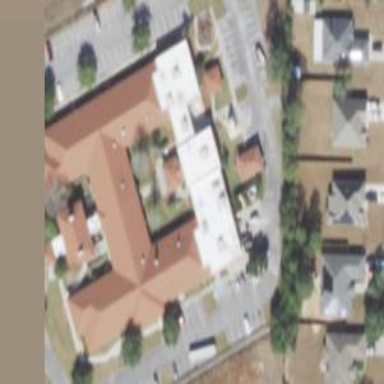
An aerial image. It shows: Hospital.